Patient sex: M
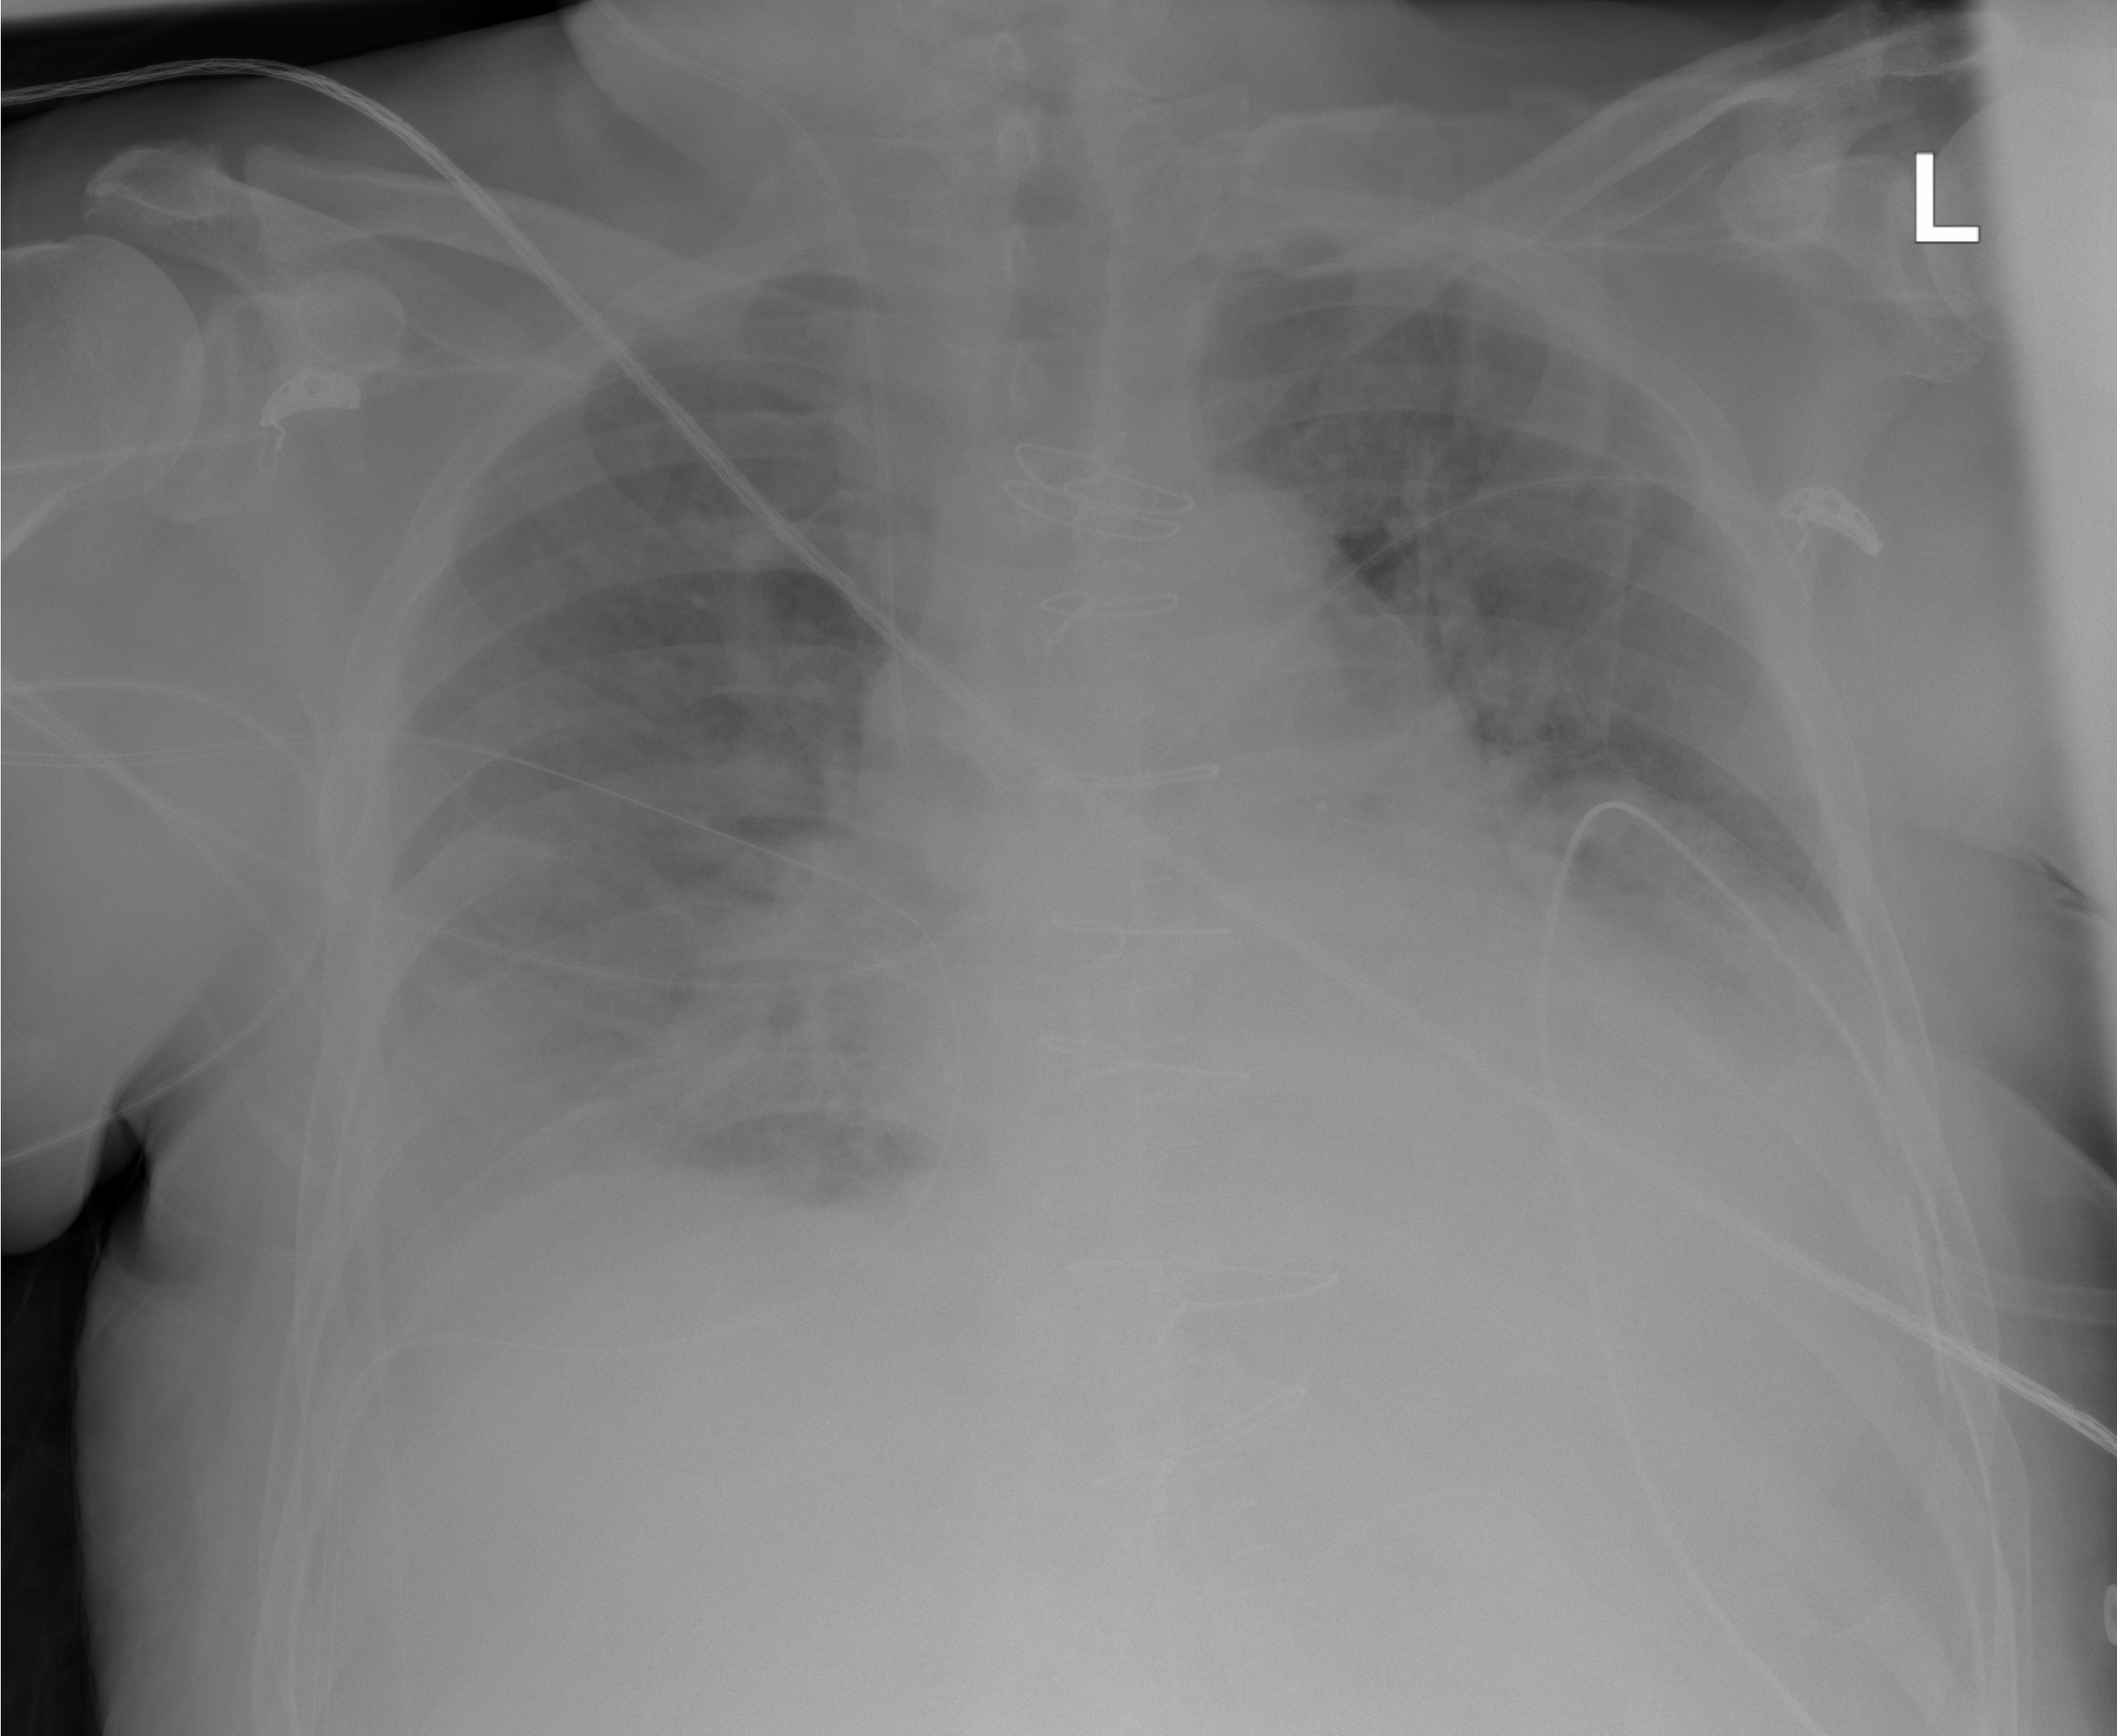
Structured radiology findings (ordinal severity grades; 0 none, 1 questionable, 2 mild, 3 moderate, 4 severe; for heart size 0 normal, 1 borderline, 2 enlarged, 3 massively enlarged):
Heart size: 2
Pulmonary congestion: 2
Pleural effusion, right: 1
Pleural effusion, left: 2
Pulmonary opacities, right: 2
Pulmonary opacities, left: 0
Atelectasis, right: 2
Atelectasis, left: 2